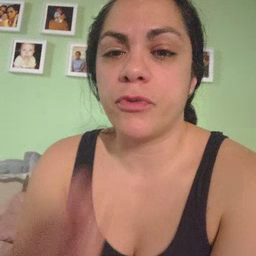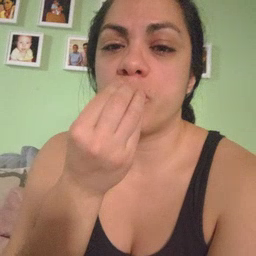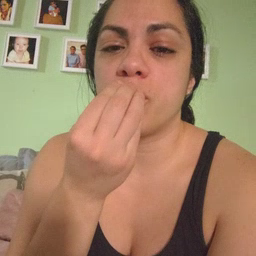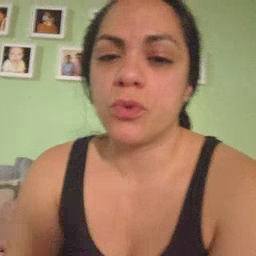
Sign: food